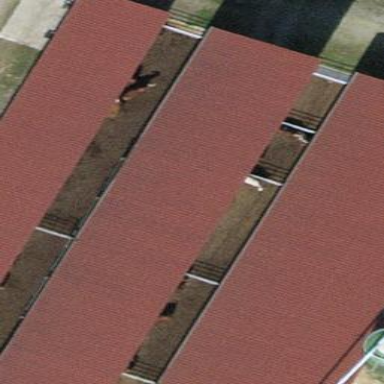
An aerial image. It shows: View of roof of building.